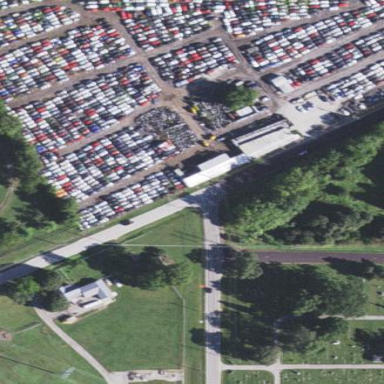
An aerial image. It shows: Scrap yard situated in industrial area.